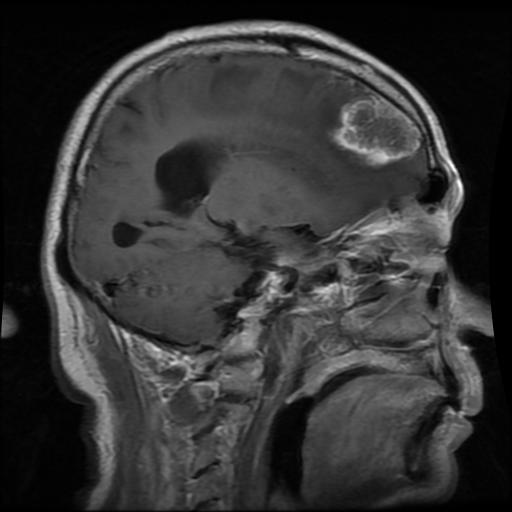
Label: meningioma